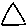
Label: triangle